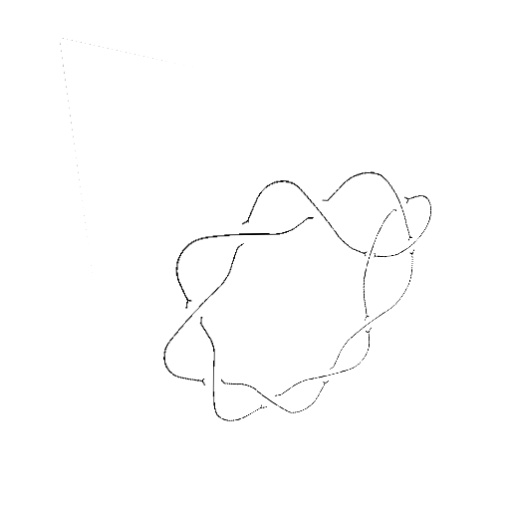
Crossing number: 10